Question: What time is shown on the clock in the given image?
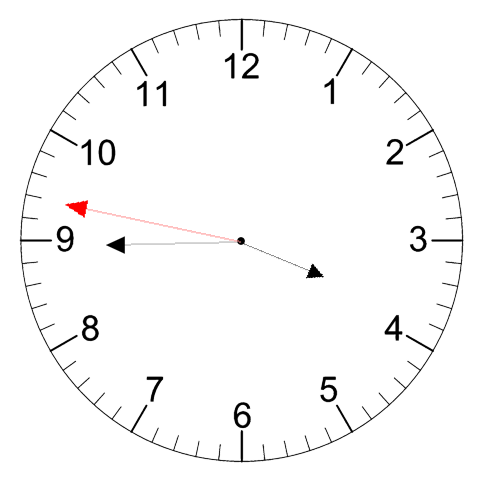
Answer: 03:44:47